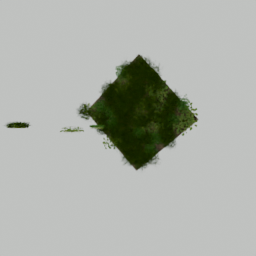
Label: nature